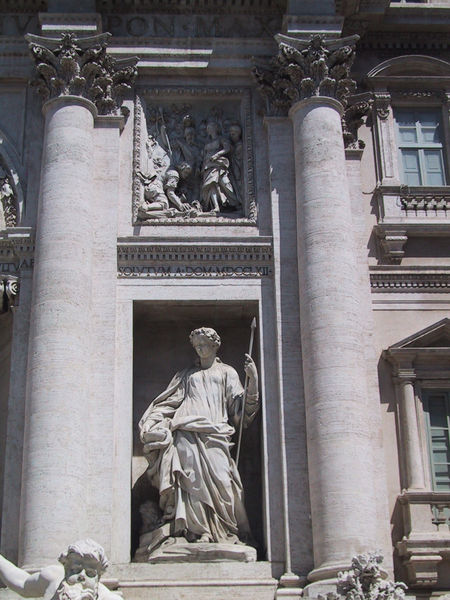
Titel: Fontana di Trevi (Trevibrunnen)
Künstler: Niccoló Salvi
Standort: Rom, Palazzo Poli (EU - I - Latium)
Schlagwörter: blätter, gott, mann, schatten, ausschnitt, fenster, frau, glas, licht, säulen, gebäude, haus, bart, architektur, kirche, gewand, mantel, stehend, locken, renaissance, skulptur, statue, relief, bogen, fassade, giebel, laden, kaiser, lanze, detail, foto, antike, fensterkreuz, soldat, kapitelle, kapitell, römer, sims, portikus, toga, krieger, speer, gottheit, korinthisch, tunika, römisch, athena, kapitel, bauwerk, palladio, halbsäulen, korinthische kapitelle, heros, deatil, solutum